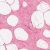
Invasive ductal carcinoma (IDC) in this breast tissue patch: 0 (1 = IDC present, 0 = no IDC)